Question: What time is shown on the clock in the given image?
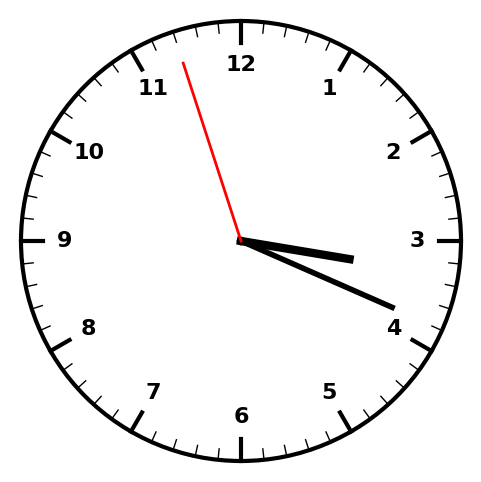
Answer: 03:18:57